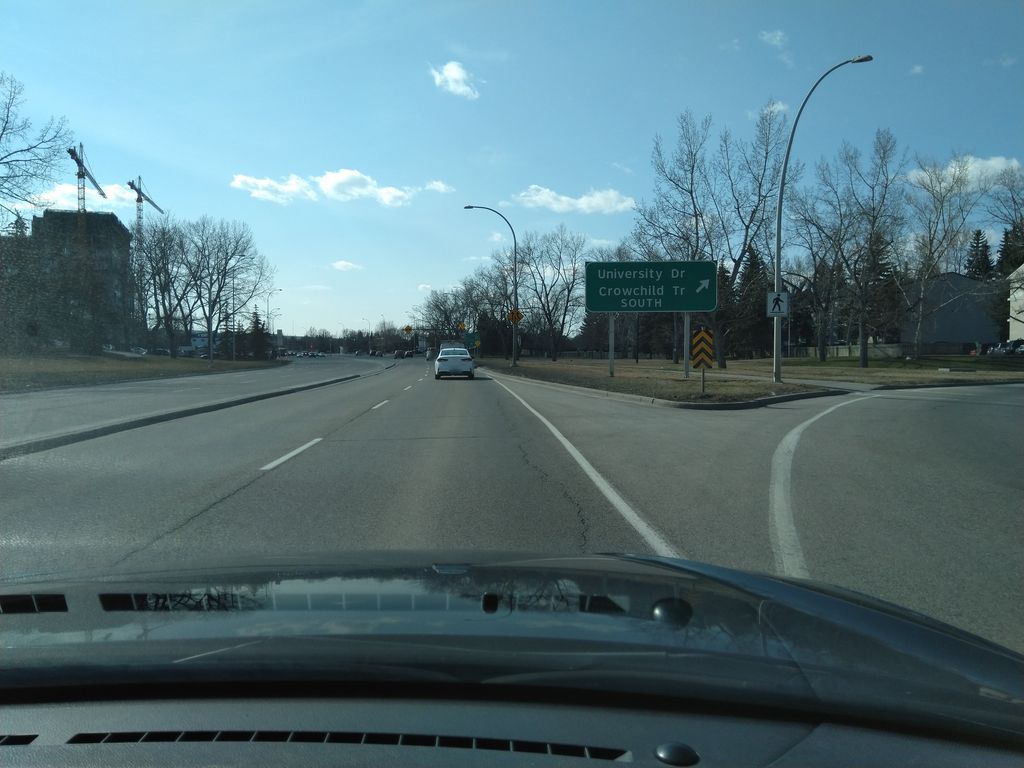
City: calgary